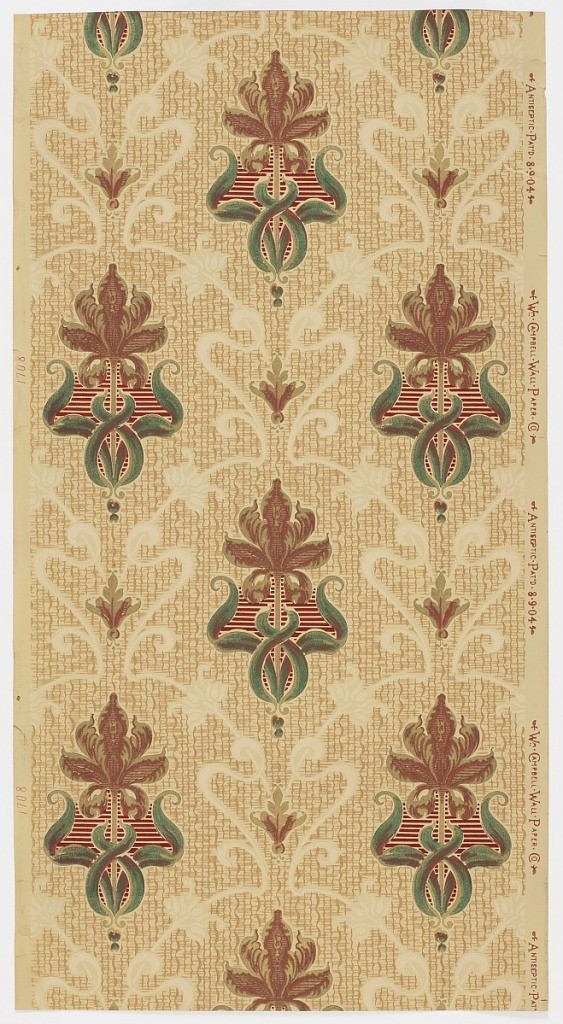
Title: Sidewall
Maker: W. Campbell & Co.
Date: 1905–1915
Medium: Machine-printed paper, liquid mica
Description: Art nouveau-style design, with stylized tulip and foliage forming a repeating motif. Floral motifs are separated by scrolling foliate framework. Printed in brown, deep red, and green on tan ground.